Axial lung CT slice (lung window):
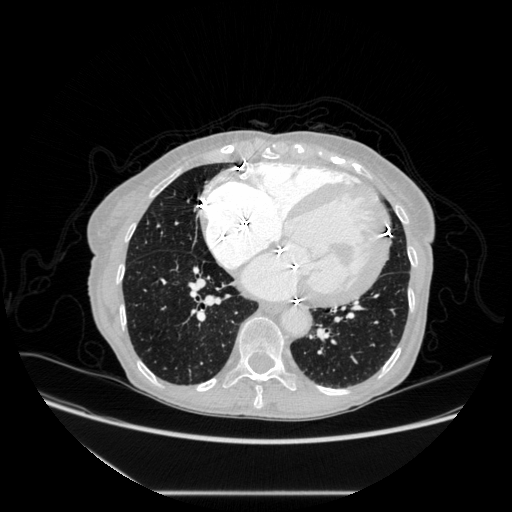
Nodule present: no